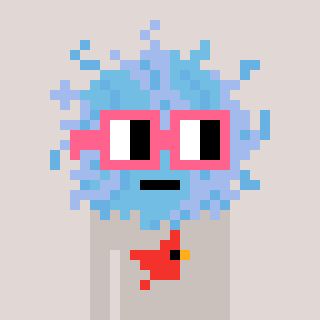
a pixel art character with square pink glasses, a lint-shaped head and a foggrey-colored body on a warm background